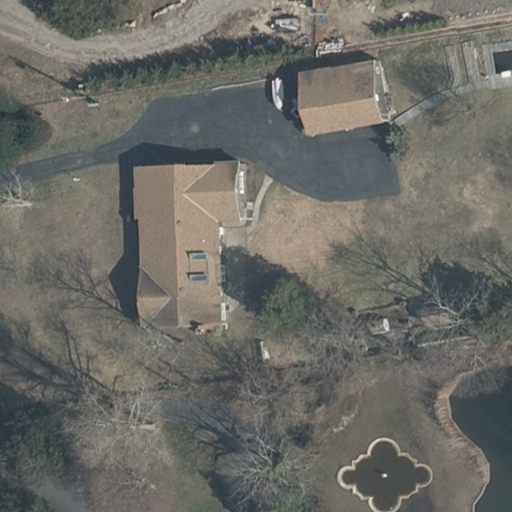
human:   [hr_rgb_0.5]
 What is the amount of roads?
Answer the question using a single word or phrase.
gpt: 2

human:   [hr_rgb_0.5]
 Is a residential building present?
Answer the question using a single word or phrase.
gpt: yes

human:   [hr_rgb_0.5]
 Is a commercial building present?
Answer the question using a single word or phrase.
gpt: no

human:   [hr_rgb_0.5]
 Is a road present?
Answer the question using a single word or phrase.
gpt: yes

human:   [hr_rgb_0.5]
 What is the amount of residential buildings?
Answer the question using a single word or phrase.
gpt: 2

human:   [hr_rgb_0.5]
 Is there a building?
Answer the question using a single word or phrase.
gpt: yes

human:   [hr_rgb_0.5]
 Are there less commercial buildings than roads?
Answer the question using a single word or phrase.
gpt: yes

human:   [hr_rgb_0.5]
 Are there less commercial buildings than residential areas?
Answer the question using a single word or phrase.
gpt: yes

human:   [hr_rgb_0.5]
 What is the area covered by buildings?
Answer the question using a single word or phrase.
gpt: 1951m2

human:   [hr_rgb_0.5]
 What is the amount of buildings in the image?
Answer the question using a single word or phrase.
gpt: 4

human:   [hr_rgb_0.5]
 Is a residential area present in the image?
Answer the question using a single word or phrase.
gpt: yes

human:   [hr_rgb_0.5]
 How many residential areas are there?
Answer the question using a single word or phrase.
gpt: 1

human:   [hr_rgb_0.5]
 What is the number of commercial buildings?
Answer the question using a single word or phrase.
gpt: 0

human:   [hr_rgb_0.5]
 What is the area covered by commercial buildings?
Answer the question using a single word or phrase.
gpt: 0m2

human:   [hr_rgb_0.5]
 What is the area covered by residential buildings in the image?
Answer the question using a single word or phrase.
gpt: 1695m2

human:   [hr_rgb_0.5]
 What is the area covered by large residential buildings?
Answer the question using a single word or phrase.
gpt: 1695m2

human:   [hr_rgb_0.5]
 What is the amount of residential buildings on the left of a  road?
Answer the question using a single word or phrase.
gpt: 0

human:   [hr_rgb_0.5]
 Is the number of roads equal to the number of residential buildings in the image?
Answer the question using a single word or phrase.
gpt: yes

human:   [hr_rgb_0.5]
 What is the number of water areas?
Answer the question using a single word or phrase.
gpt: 0

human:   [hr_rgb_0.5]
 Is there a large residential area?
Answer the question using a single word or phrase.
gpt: yes

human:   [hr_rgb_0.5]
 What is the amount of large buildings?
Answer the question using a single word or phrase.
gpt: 2

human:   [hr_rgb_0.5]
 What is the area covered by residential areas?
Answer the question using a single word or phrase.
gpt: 10595m2

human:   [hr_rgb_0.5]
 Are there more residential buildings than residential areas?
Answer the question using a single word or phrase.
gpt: yes

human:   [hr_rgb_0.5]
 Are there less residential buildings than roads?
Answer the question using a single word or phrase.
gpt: no

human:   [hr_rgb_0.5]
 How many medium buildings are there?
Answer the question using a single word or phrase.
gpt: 1

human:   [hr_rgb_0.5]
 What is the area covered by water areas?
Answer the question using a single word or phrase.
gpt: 0m2

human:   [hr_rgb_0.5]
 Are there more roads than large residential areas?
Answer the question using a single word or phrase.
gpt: yes

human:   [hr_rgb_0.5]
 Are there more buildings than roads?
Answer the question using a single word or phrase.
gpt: yes

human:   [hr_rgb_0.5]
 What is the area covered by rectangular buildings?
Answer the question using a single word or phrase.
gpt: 226m2

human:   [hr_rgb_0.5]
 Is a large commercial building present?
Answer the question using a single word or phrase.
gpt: no

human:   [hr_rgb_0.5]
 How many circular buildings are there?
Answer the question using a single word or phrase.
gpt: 0

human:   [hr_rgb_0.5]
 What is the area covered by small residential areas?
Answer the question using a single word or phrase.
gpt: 0m2

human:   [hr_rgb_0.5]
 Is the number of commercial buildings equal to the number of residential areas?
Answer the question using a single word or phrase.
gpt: no

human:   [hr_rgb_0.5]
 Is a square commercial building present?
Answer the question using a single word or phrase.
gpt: no

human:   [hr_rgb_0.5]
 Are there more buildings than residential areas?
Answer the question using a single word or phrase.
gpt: yes

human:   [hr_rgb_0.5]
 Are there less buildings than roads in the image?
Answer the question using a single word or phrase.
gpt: no

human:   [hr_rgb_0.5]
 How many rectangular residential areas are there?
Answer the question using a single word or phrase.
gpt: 1

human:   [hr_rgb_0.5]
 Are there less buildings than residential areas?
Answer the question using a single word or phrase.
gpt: no

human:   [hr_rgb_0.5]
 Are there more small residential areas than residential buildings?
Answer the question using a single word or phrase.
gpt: no

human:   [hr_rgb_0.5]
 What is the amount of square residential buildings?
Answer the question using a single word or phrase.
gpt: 0

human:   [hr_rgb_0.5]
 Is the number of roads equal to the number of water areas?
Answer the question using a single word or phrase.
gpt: no

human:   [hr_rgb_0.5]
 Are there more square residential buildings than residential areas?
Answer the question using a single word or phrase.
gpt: no

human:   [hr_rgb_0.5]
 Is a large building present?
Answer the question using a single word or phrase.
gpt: yes

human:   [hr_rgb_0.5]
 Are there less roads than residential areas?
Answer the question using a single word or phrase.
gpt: no

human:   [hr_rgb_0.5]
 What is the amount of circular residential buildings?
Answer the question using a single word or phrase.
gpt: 0

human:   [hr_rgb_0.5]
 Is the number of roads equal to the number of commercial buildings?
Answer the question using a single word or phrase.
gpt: no

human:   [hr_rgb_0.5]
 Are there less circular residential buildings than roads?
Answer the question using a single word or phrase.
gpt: yes

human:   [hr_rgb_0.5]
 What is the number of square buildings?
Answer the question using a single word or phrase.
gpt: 0

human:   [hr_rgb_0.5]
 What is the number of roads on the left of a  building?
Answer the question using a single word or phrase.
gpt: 2

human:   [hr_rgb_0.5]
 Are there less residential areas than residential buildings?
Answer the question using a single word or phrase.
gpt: yes

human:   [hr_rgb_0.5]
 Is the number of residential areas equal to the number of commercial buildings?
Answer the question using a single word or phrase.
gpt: no

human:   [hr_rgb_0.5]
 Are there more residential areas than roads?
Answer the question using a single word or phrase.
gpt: no

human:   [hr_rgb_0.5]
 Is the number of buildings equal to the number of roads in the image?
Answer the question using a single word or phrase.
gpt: no

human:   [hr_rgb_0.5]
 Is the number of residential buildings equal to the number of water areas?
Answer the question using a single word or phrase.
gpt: no

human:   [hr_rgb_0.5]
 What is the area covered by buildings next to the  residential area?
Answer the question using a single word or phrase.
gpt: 1951m2

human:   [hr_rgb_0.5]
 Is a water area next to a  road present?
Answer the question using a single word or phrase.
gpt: no

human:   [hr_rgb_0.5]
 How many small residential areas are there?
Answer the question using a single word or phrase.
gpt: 0

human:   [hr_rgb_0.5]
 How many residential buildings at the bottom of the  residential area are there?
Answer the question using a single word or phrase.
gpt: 0

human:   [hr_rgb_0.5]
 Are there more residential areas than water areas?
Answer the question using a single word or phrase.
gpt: yes

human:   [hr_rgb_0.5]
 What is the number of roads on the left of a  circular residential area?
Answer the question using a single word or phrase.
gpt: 0

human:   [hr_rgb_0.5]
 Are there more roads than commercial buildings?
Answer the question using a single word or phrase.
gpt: yes

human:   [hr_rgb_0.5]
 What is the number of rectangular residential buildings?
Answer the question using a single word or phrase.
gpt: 0

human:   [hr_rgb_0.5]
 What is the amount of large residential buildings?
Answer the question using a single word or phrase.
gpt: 2

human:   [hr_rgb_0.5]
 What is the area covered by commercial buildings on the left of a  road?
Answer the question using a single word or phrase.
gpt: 0m2